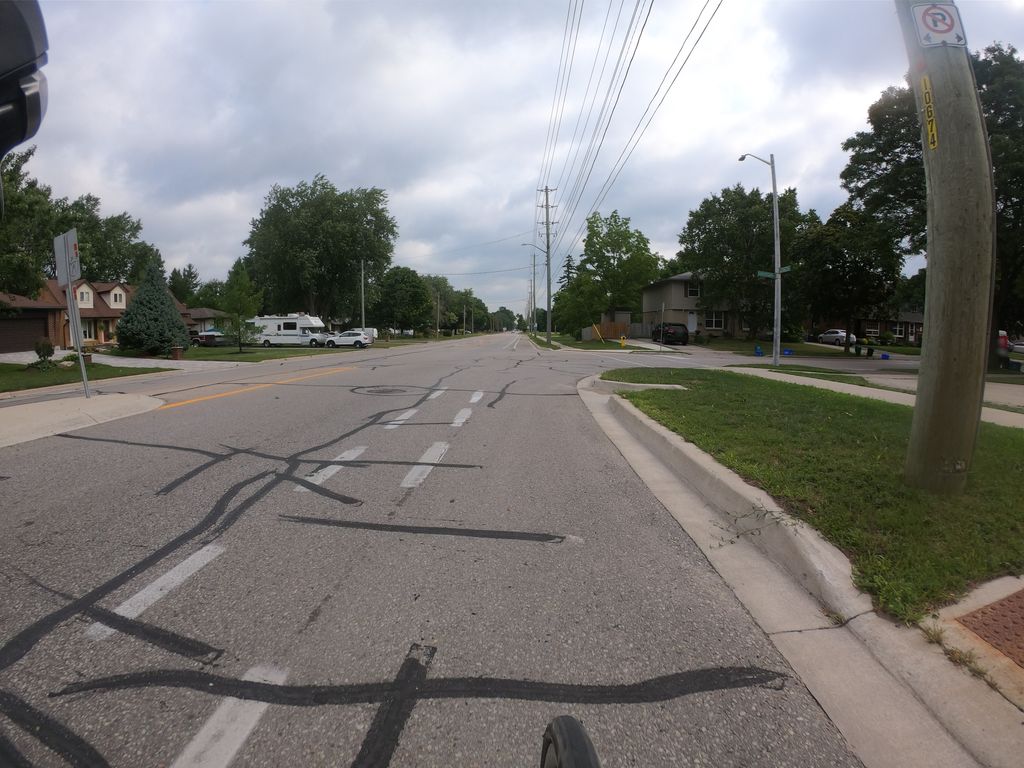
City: kitchener-waterloo